高一 · 代数
某同学最近 5 年内的学习费用 $y$ (千元) 与时间 $x$ (年) 的关系如图所示, 则可选择的模拟函数模型是 ( )

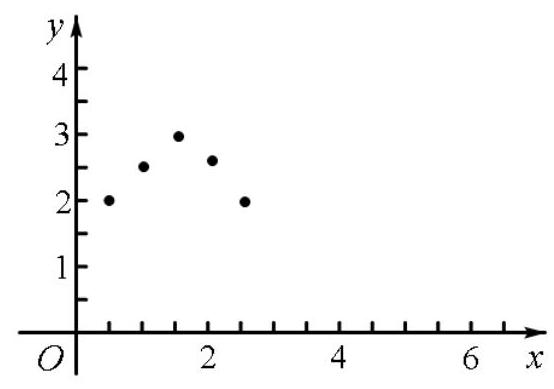
A. $y=a x+b$
B. $y=a x^{2}+b x+c$
C. $y=a \mathrm{e}^{x}+b$
D. $y=a \ln x+b$
答案: B
解析:

从所给的散点图可看出函数的变化趋势是先增后减, 所以该函数模型是二次函数.

故选: B